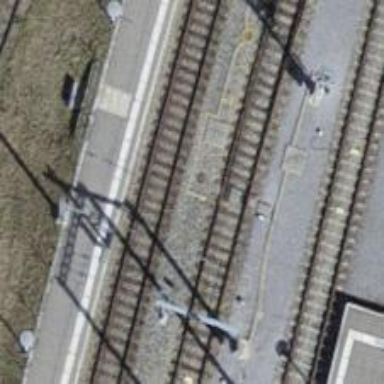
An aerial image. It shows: Railway switch.